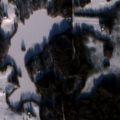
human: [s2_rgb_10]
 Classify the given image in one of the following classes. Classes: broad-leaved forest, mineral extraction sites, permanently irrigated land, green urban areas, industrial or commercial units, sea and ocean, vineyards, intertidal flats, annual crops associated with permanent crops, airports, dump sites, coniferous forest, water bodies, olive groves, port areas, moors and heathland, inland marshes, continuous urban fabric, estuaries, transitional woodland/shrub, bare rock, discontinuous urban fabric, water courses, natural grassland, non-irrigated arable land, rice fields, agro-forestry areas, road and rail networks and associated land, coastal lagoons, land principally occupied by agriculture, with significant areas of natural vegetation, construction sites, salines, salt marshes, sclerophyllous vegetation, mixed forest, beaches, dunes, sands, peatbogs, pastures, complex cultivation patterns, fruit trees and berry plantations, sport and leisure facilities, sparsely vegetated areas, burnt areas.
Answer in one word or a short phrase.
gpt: land principally occupied by agriculture, with significant areas of natural vegetation, coniferous forest, mixed forest, transitional woodland/shrub, water bodies